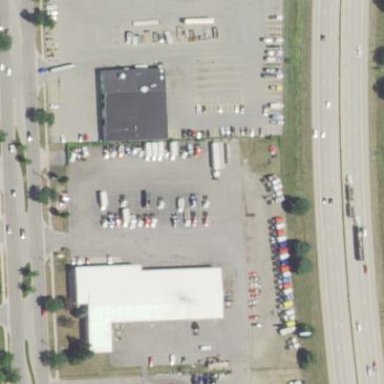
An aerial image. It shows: Parking area with asphalt surface.